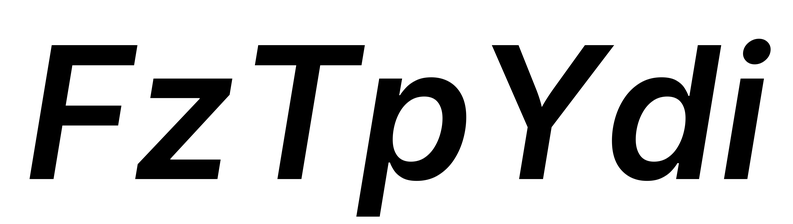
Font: Inter-Italic_SemiBold_Italic